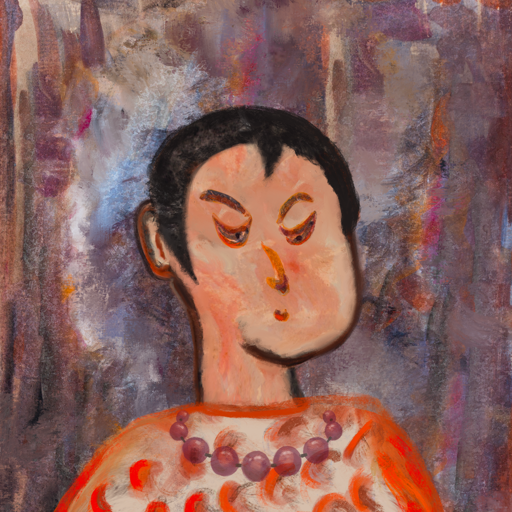
Background: Hypocrite, Head And Neck Side: Roy_Bahadur, Face Side: Hypocrite, Bust: Rupkatha, Hair Side: Roy_Bahadur, Head Accessory: Blank, Second Necklace: Blank, Necklace: Irani_2, Baby: Blank